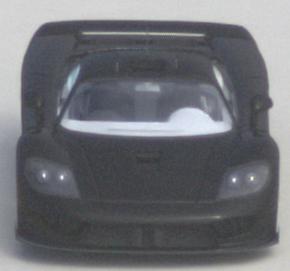
Make: Saleen
Model: S7
Detailed model: -
Model produced from: 2000
Model produced until: 2008
Doors: 2
Color: black
Road condition: dry road
Daytime: midday
Contrast: medium contrast